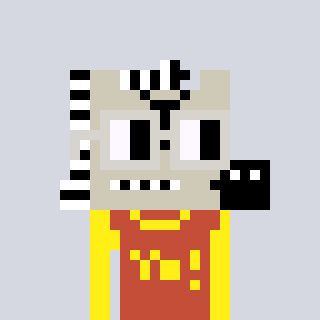
a pixel art character with square light gray glasses, a zebra-shaped head and a rust-colored body on a cool background